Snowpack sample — Rabbit Ears Pass, Jackson County, Colorado, USA (12/17/25, 1:08 PM MST)
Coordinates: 40.387, -106.625
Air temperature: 34 °F
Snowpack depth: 46 cm
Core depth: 20 cm
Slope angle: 6°, slope face: 165°
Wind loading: medium
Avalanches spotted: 0
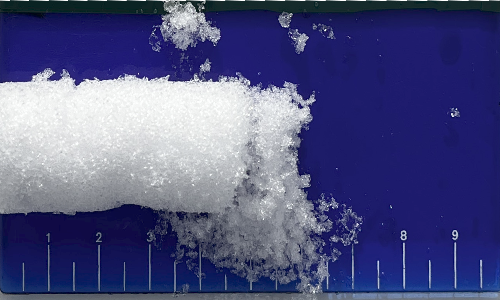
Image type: core
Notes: No avalanches spotted nearby, although collected in a meadowy area with minimal risk on this face of the pass.